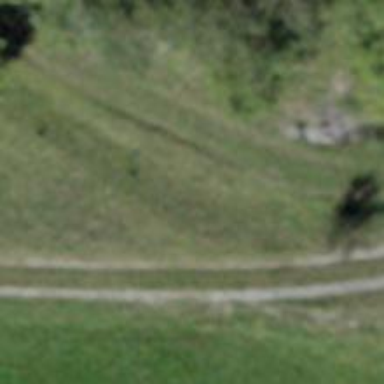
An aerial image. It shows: Grassy track road with grade 4 track type.